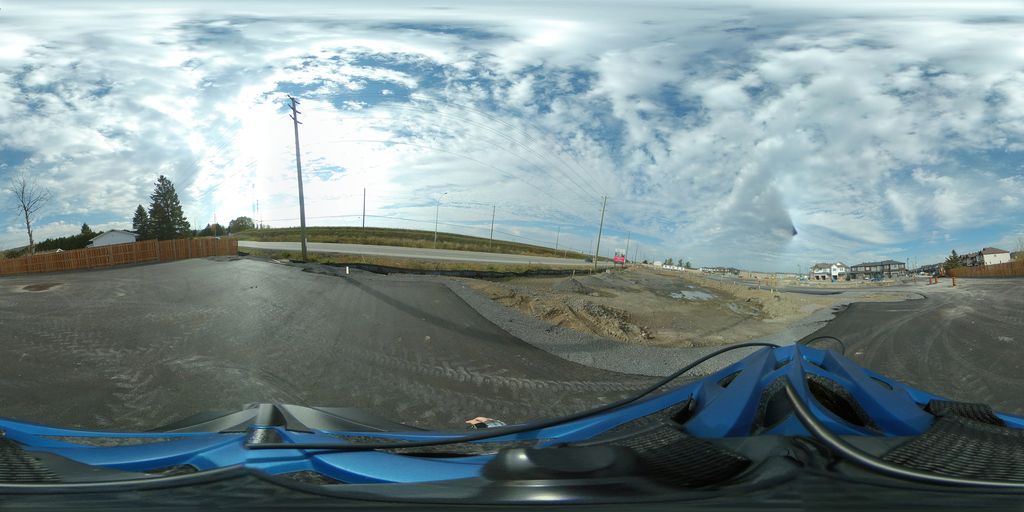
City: ottawa-gatineau